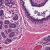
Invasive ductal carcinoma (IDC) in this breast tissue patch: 0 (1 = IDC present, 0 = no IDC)